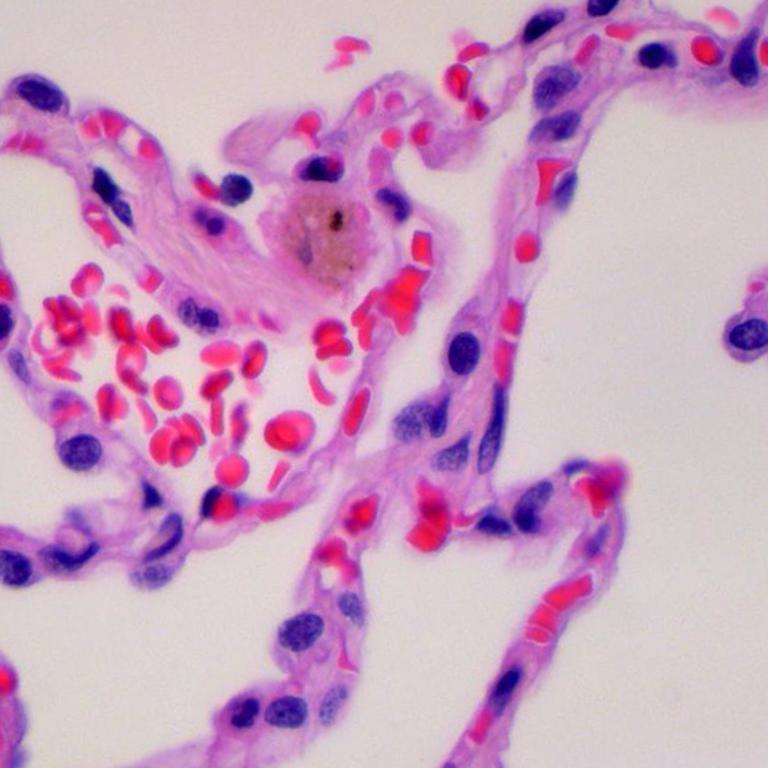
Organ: lung
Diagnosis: benign